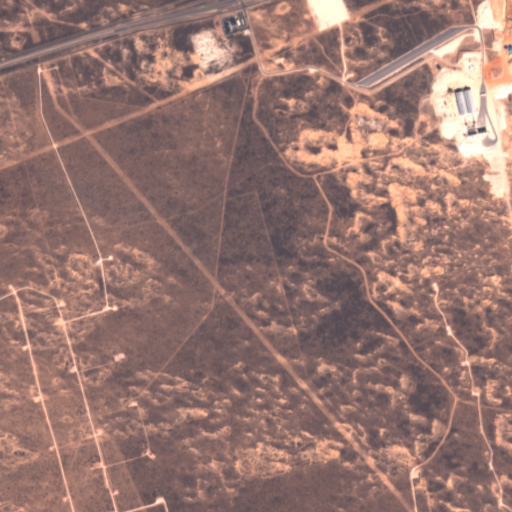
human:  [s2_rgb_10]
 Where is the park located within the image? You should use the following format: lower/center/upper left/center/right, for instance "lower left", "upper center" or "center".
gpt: The park is located in the upper of the image.
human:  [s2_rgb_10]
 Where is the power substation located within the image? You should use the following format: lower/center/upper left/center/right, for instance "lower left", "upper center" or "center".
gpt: The power substation is located in the upper right of the image.
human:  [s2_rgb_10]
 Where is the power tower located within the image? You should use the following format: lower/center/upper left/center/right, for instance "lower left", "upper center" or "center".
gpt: The power tower is located in the upper of the image.
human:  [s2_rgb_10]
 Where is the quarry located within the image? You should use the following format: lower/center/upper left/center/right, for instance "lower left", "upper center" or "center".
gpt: The quarry is located in the upper right of the image.
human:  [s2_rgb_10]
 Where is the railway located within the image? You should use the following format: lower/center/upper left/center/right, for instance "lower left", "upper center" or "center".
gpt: The railway is located in the upper of the image.
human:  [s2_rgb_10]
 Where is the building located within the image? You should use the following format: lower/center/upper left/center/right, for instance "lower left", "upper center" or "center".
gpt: The building is located in the upper right of the image.
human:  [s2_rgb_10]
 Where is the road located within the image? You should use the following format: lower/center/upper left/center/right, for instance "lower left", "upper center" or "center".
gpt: There is no road in the image.